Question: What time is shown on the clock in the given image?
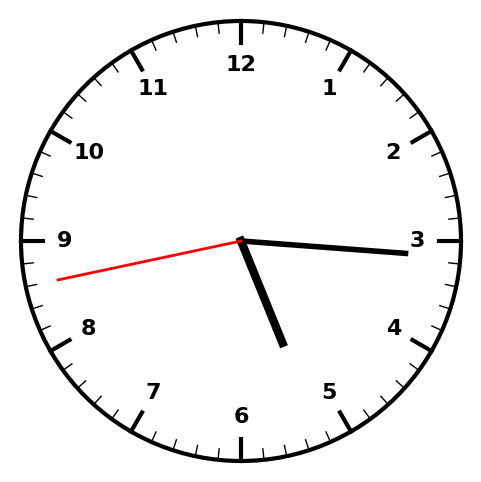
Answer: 05:15:43